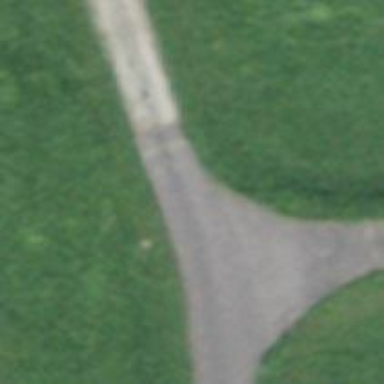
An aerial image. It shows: Compacted track road with grade1 tracktype.